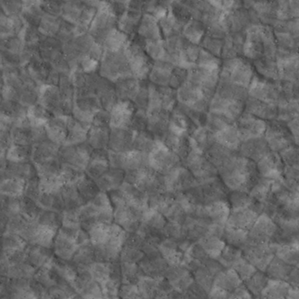
Label: non_frost